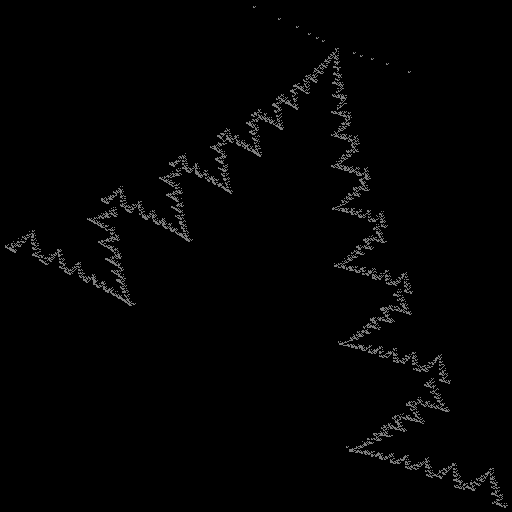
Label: zigzag